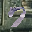
Label: 7